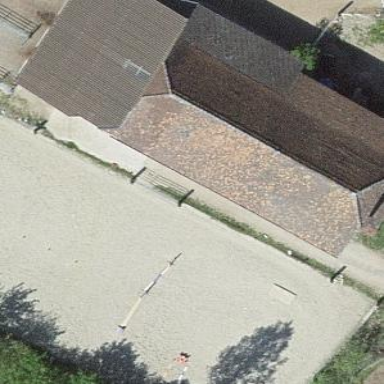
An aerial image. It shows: Rural barn.